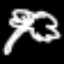
Label: palm tree